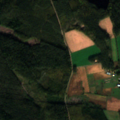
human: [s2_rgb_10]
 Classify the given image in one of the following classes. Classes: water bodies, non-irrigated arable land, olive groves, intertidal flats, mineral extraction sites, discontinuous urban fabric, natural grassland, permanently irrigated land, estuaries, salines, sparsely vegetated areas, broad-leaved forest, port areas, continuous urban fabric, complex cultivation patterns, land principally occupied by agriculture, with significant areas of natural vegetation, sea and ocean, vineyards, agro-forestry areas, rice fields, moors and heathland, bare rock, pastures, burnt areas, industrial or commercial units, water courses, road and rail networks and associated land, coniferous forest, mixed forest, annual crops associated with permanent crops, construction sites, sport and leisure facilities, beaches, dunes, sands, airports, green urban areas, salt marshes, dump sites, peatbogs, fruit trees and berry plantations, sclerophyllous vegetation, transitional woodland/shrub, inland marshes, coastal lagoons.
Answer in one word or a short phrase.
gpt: non-irrigated arable land, land principally occupied by agriculture, with significant areas of natural vegetation, coniferous forest, mixed forest, water bodies